Aerial crown-view tile of a tropical tree (Barro Colorado Island, Panama), acquired 20250715:
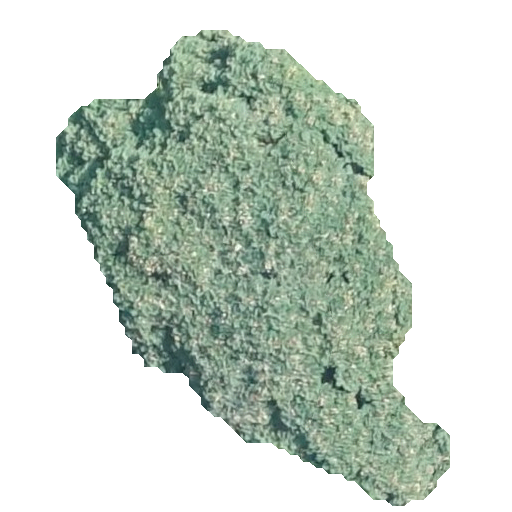
Species: Jacaranda copaia
GBIF accepted scientific name: Jacaranda copaia
Crown area: 161.491 m²